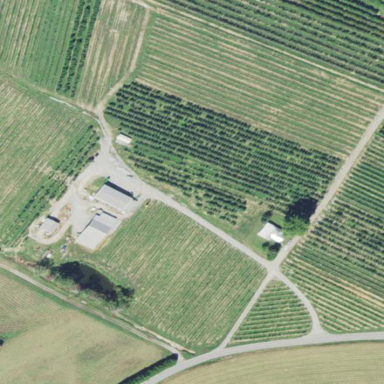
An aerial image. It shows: Orchard.